Question: I have a UITableView below that has a custom uitableview cell. I am trying to get the two labels inside it do be 50% in width and have the left cell have right aligned text and the right cell to have left aligned. Any clue why this isnt working correctly below?

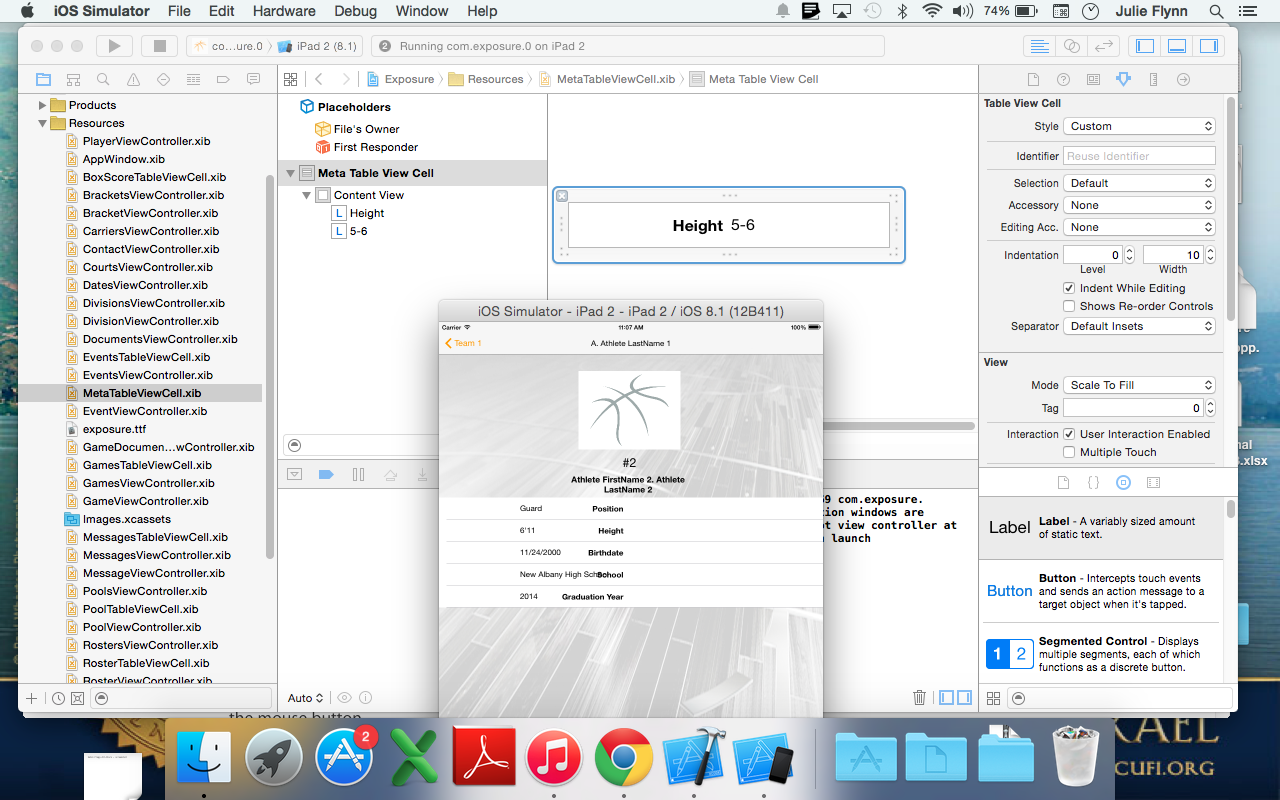
Answer: Use auto-layout, and set both the labels an equal width constraint, it should do the trick.

Without auto-layout you can try something like that: